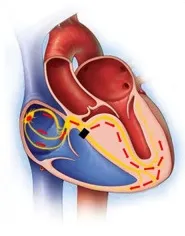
(A) A diagram of the right bundle branch block before MORROW surgery. The black square indicates that there was a block in the right bundle branch.
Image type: radiology (ct)